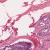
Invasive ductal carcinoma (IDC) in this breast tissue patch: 1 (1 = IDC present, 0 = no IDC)